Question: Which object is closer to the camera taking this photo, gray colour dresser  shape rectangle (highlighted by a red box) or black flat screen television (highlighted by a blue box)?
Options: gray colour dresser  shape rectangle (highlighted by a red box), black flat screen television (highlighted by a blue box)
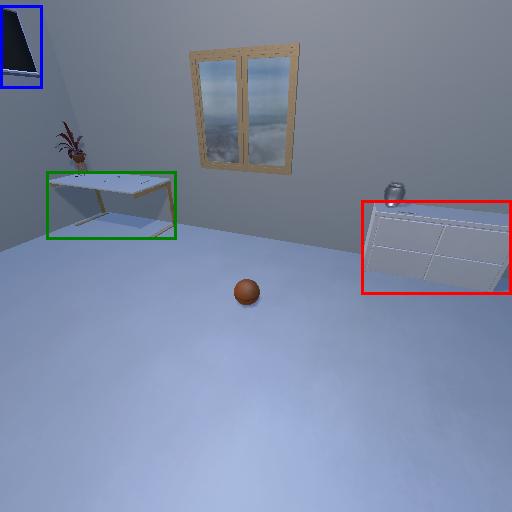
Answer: gray colour dresser  shape rectangle (highlighted by a red box)